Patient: sex F, age 41
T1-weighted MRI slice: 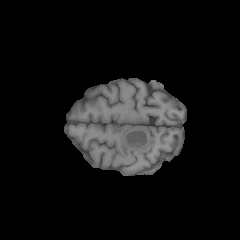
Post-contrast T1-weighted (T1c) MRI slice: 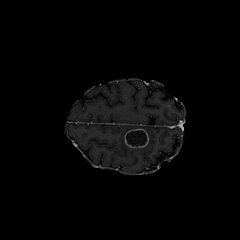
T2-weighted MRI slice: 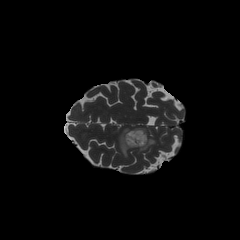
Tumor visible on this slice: yes
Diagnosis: Glioblastoma, IDH-wildtype
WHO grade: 4